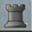
Piece: bR